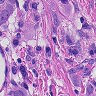
Metastatic tissue present: yes